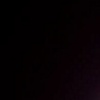
Label: space